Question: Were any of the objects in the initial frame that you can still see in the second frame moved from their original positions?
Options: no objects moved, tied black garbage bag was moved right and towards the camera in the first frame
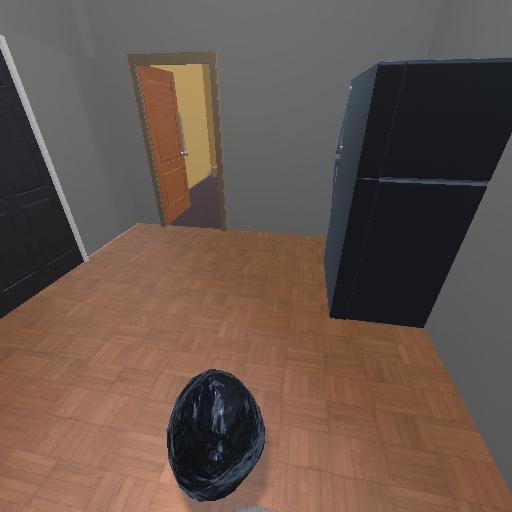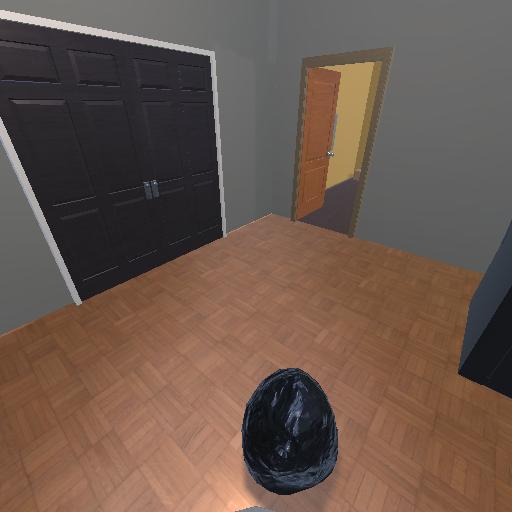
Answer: no objects moved